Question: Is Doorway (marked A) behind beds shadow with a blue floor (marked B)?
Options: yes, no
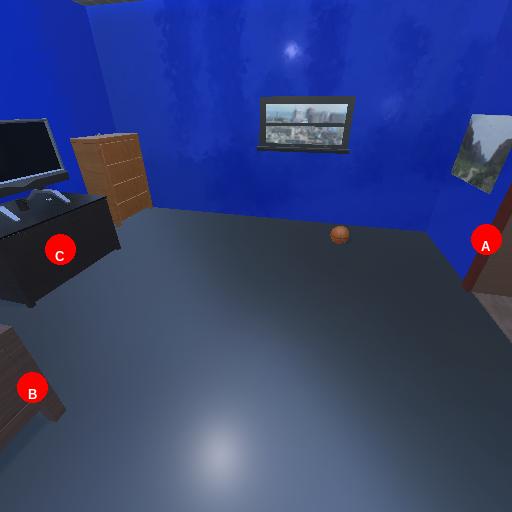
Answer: yes